Question: ## Preamble
I've looked through other questions (<URL>' and '.Random.seed' and can't find this particular issue documented so here it is as a question:
## Inital Observation
When I inspect the '.Random.seed's generated as a result of 'set.seed(1)' and 'set.seed(2)', I find that the first two elements are always the same ('10403' & '624') while the rest appears not to be. See example below.
## My questions
1. Is that expected?
2. Why does it happen?
3. Will this have any untoward consequenses for any random simulation I might do based on it?
## Reproducible Example
'''
f <- function(s1, s2){
set.seed(s1)
r1 <- .Random.seed
set.seed(s2)
r2 <- .Random.seed
print(r1[1:3])
print(r2[1:3])
plot(r1, r2)
}
f(1, 2)
#> [1] 10403 624 -169270483
#> [1] 10403 624 -<PHONE>
'''

<URL>
Note that the first two elements of each '.Random.seed' are identical but the remainder is not. You can see in the scatterplot that it's just a random cloud as expected.
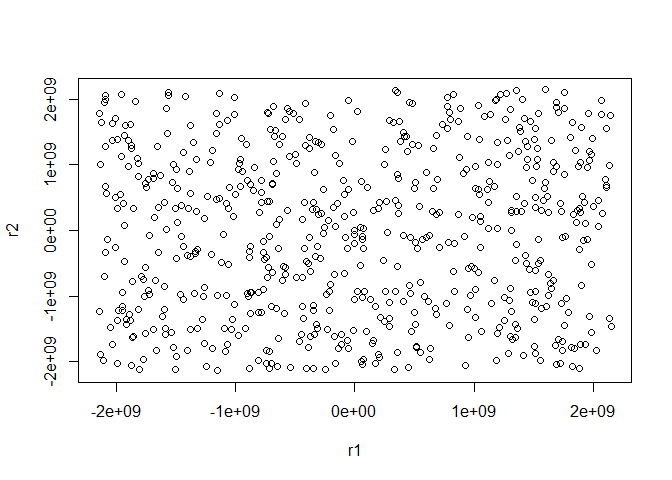
Answer: Expanding helpful comments from @r2evans and @Dave2e into an answer.
## 1) .Random.seed[1]
From <URL>, it says:
> "'.Random.seed' is an integer vector whose first element the
kind of RNG and normal generator. The lowest two decimal digits are in
'0:(k-1)' where 'k' is the number of available RNGs. The hundreds
represent the type of normal generator (starting at 0), and the ten
thousands represent the type of discrete uniform sampler."
Therefore the first value doesn't change unless one changes the generator method ('RNGkind').
Here is a small demonstration of this for each of the available 'RNGkind's:
'''
library(tidyverse)
# available RNGkind options
kinds <- c(
"Wichmann-Hill",
"Marsaglia-Multicarry",
"Super-Duper",
"Mersenne-Twister",
"Knuth-TAOCP-2002",
"Knuth-TAOCP",
"L'Ecuyer-CMRG"
)
# test over multiple seeds
seeds <- c(1:3)
f <- function(kind, seed) {
# set seed with simulation parameters
set.seed(seed = seed, kind = kind)
# check value of first element in .Random.seed
return(.Random.seed[1])
}
# run on simulated conditions and compare value over different seeds
expand_grid(kind = kinds, seed = seeds) %>%
pmap(f) %>%
unlist() %>%
matrix(
ncol = length(seeds),
byrow = T,
dimnames = list(kinds, paste0("seed_", seeds))
)
#> seed_1 seed_2 seed_3
#> Wichmann-Hill 10400 10400 10400
#> Marsaglia-Multicarry 10401 10401 10401
#> Super-Duper 10402 10402 10402
#> Mersenne-Twister 10403 10403 10403
#> Knuth-TAOCP-2002 10406 10406 10406
#> Knuth-TAOCP 10404 10404 10404
#> L'Ecuyer-CMRG 10407 10407 10407
'''
<URL>
## 2) .Random.seed[2]
At least for the default '"Mersenne-Twister"' method, '.Random.seed[2]' is an index that indicates the current position in the random set. From the docs:
> The 'seed' is a 624-dimensional set of 32-bit integers plus a current
position in that set.
This is updated when random processes using the seed are executed. However for other methods it the documentation doesn't mention something like this and there doesn't appear to be a clear trend in the same way.
See below for an example of changes in '.Random.seed[2]' over iterative random process after 'set.seed()'.
'''
library(tidyverse)
# available RNGkind options
kinds <- c(
"Wichmann-Hill",
"Marsaglia-Multicarry",
"Super-Duper",
"Mersenne-Twister",
"Knuth-TAOCP-2002",
"Knuth-TAOCP",
"L'Ecuyer-CMRG"
)
# create function to run random process and report .Random.seed[2]
t <- function(n = 1) {
p <- .Random.seed[2]
runif(n)
p
}
# create function to set seed and iterate a random process
f2 <- function(kind, seed = 1, n = 5) {
set.seed(seed = seed,
kind = kind)
replicate(n, t())
}
# set simulation parameters
trials <- 5
seeds <- 1:2
x <- expand_grid(kind = kinds, seed = seeds, n = trials)
# evaluate and report
x %>%
pmap_dfc(f2) %>%
mutate(n = paste0("trial_", 1:trials)) %>%
pivot_longer(-n, names_to = "row") %>%
pivot_wider(names_from = "n") %>%
select(-row) %>%
bind_cols(x[,1:2], .)
#> # A tibble: 14 x 7
#> kind seed trial_1 trial_2 trial_3 trial_4 trial_5
#> <chr> <int> <int> <int> <int> <int> <int>
#> 1 Wichmann-Hill 1 23415 8457 23504 2.37e4 2.28e4
#> 2 Wichmann-Hill 2 21758 27800 1567 2.58e4 2.37e4
#> 3 Marsaglia-Multicarry <PHONE> 945095059 <PHONE> 1.34e9 2.23e8
#> 4 Marsaglia-Multicarry 2 -897583247 -<PHONE> <PHONE> 1.39e9 3.71e8
#> 5 Super-Duper <PHONE> -<PHONE> -<PHONE> 5.51e8 6.35e8
#> 6 Super-Duper 2 -897583247 224551822 -624310 -2.23e8 8.91e8
#> 7 Mersenne-Twister 1 624 1 2 3 4
#> 8 Mersenne-Twister 2 624 1 2 3 4
#> 9 Knuth-TAOCP-2002 1 166645457 504833754 504833754 5.05e8 5.05e8
#> 10 Knuth-TAOCP-2002 2 967462395 252695483 252695483 2.53e8 2.53e8
#> 11 Knuth-TAOCP <PHONE> 999978161 999978161 1.00e9 1.00e9
#> 12 Knuth-TAOCP 2 204052929 776729829 776729829 7.77e8 7.77e8
#> 13 L'Ecuyer-CMRG <PHONE> -169270483 -442010614 4.71e8 1.80e9
#> 14 L'Ecuyer-CMRG 2 -897583247 -<PHONE> -714750745 2.10e9 -9.89e8
'''
<URL>
Here you can see that from the 'Mersenne-Twister' method, '.Random.seed[2]' increments from it's maximum of '624' back to '1' and and that this is the same for 'set.seed(1)' and 'set.seed(2)'. However the same trend is not seen in the other methods. To illustrate the last point, see that 'runif(1)' increments '.Random.seed[2]' by '1' while 'runif(2)' increments it by '2':
'''
# create function to run random process and report .Random.seed[2]
t <- function(n = 1) {
p <- .Random.seed[2]
runif(n)
p
}
set.seed(1, kind = "Mersenne-Twister")
replicate(9, t(1))
#> [1] 624 1 2 3 4 5 6 7 8
set.seed(1, kind = "Mersenne-Twister")
replicate(5, t(2))
#> [1] 624 2 4 6 8
'''
<URL>
## 3) Sequential Randoms
Because the index or state of '.Random.seed' (apparently for all the RNG methods) advances according to the size of the 'random draw' (number of random values genearted from the '.Random.seed'), it is possible to generate the same series of random numbers from the same seed in different sized increments. Furthermore, as long as you run the same random process at the same point in the sequence after setting the same seed, it seems that you will get the same result. Observe the following example:
'''
# draw 3 at once
set.seed(1, kind = "Mersenne-Twister")
sample(100, 3, T)
#> [1] 68 39 1
# repeat single draw 3 times
set.seed(1, kind = "Mersenne-Twister")
sample(100, 1)
#> [1] 68
sample(100, 1)
#> [1] 39
sample(100, 1)
#> [1] 1
# draw 1, do something else, draw 1 again
set.seed(1, kind = "Mersenne-Twister")
sample(100, 1)
#> [1] 68
runif(1)
#> [1] <PHONE>
sample(100, 1)
#> [1] 1
'''
<URL>
## 4) Correlated Randoms
As we saw above, two random processes run at the same point after setting the same seed are expected to give the same result. However, even when you provide constraints on how similar the result can be (e.g. by changing the 'mean' of 'rnorm()' or even by providing different functions) it seems that the results are still perfectly correlated within their respective ranges.
'''
# same function with different constraints
set.seed(1, kind = "Mersenne-Twister")
a <- runif(50, 0, 1)
set.seed(1, kind = "Mersenne-Twister")
b <- runif(50, 10, 100)
plot(a, b)
'''

'''
# different functions
set.seed(1, kind = "Mersenne-Twister")
d <- rnorm(50)
set.seed(1, kind = "Mersenne-Twister")
e <- rlnorm(50)
plot(d, e)
'''

<URL>